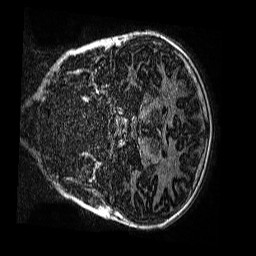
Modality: MP2RAGE
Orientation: coronal
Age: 13
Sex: male
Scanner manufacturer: siemens
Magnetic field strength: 3 T
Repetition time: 4 s
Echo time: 0.00299 s